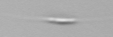
Label: Cylindrotheca_morphotype1